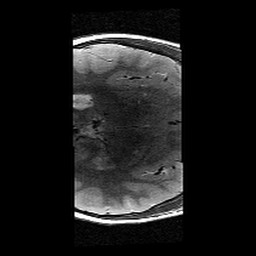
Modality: T2w
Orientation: axial
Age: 9
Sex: male
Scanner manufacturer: siemens
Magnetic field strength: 3 T
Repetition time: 9.23 s
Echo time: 0.067 s